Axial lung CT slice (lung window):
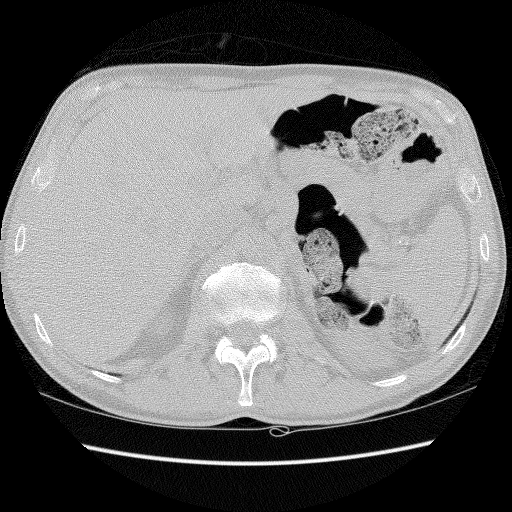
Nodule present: no